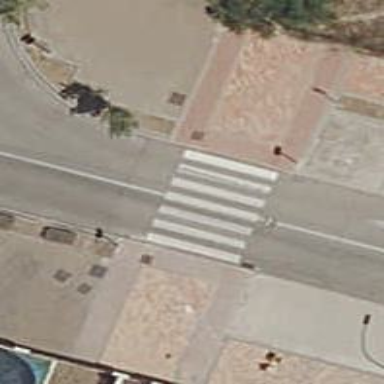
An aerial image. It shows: Uncontrolled crossing on the road.